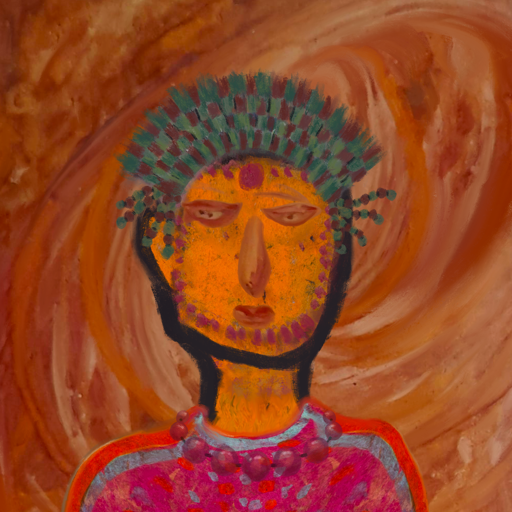
Background: Pious_Lady, Head And Neck Front: Doll, Face Front: Pious_Lady, Bust: Sisters, Hair Front: Blank, Head Accessory: After_Raid_Crown, Second Necklace: Blank, Necklace: Irani_2, Baby: Blank